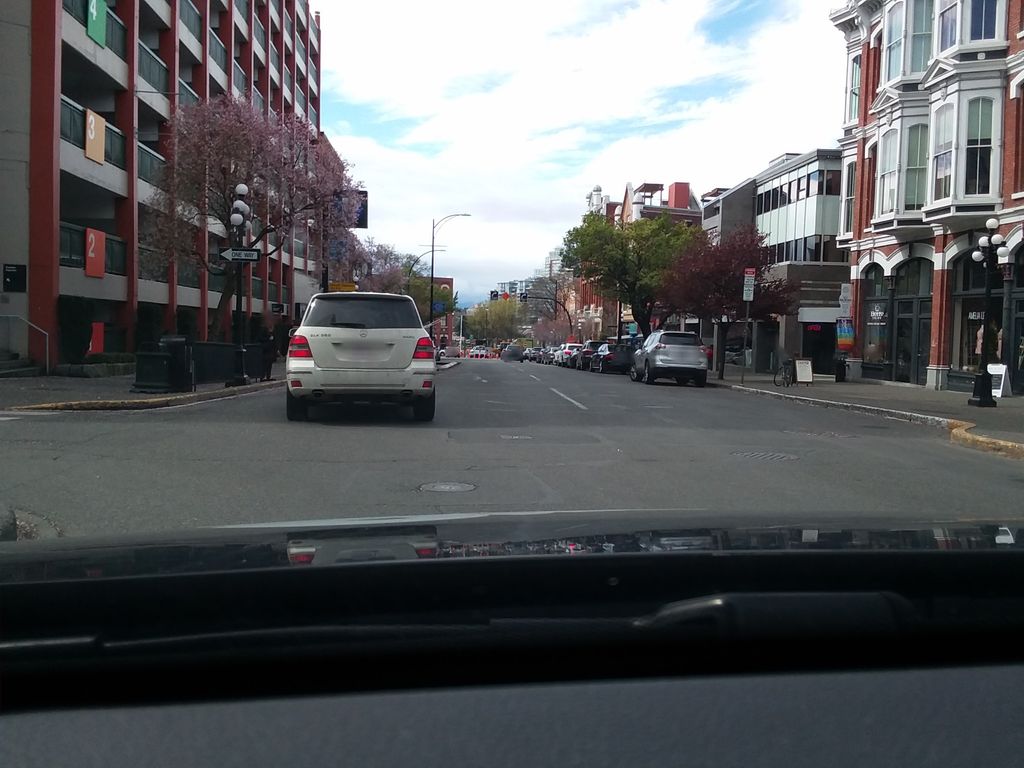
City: victoria